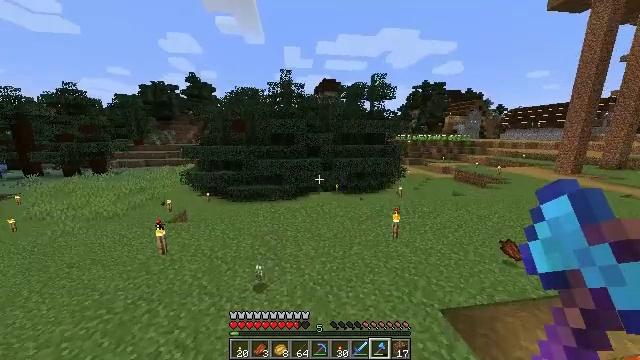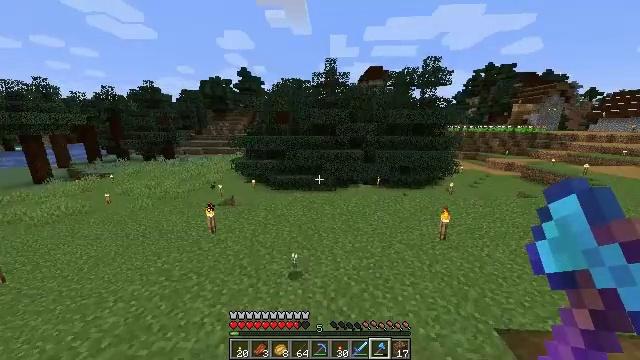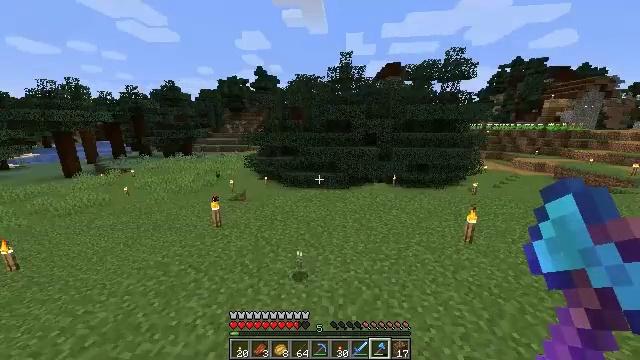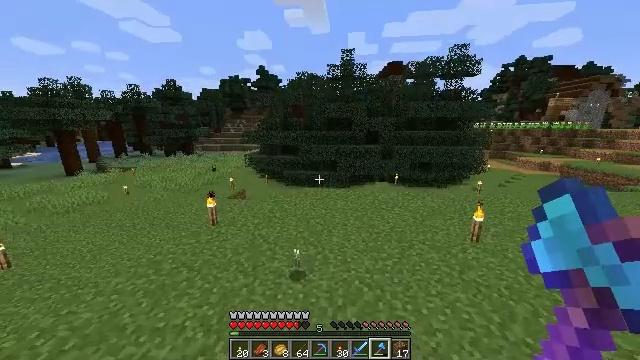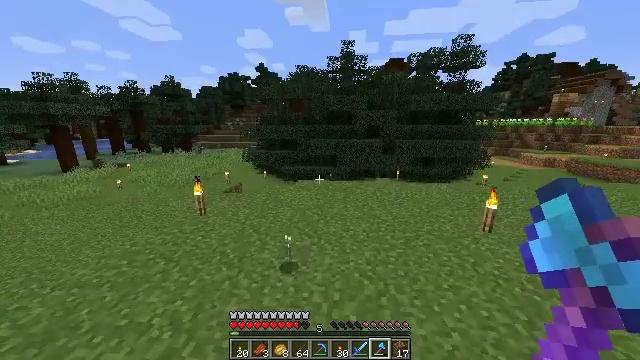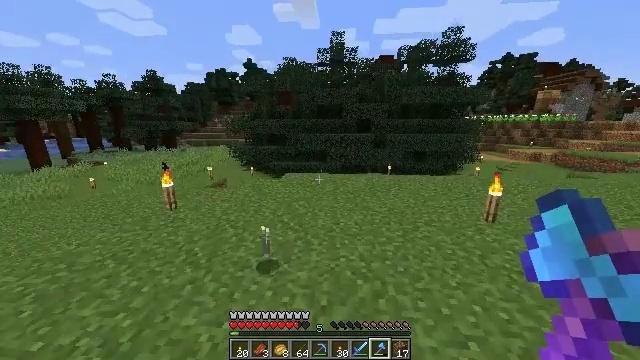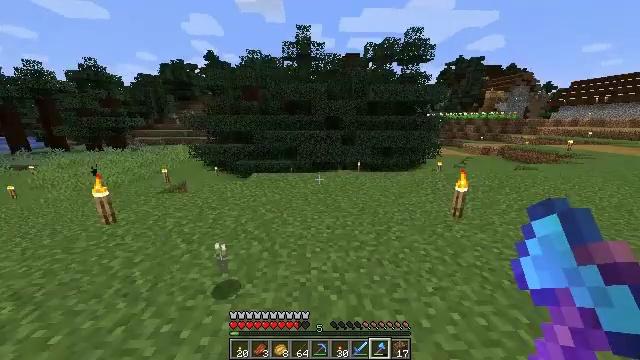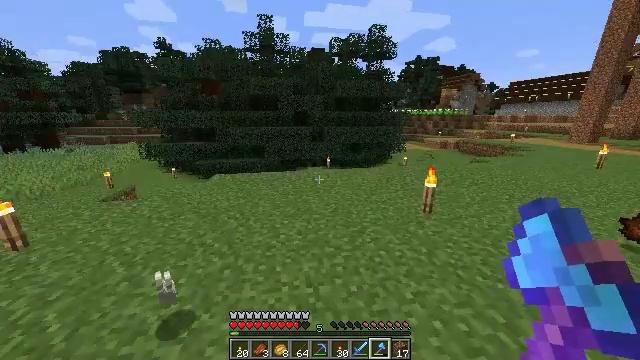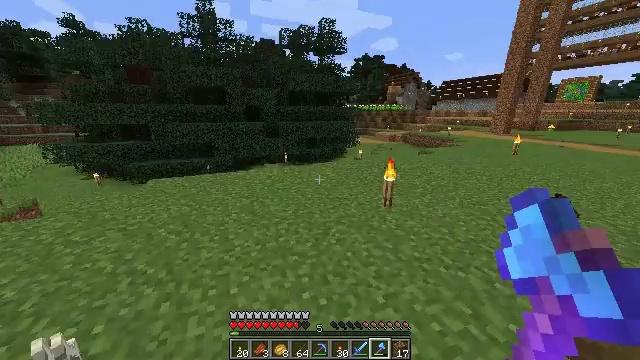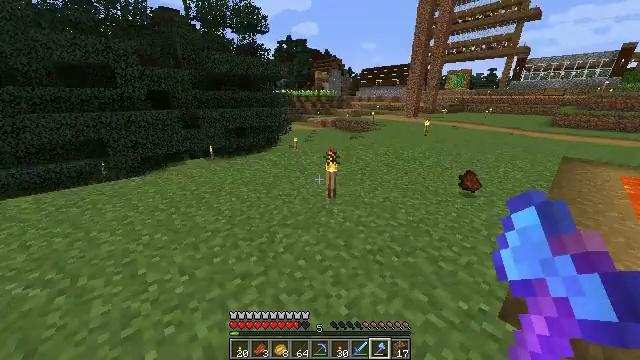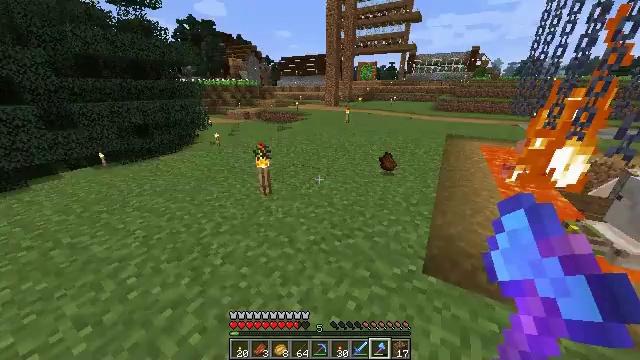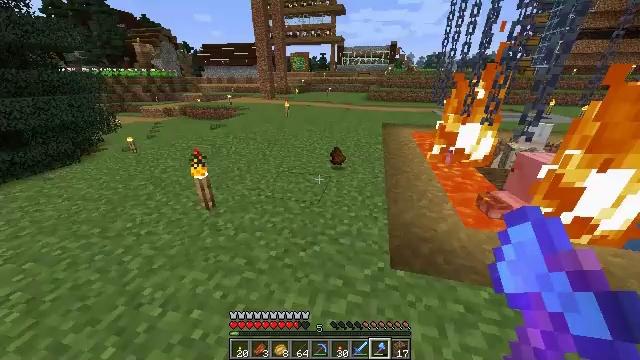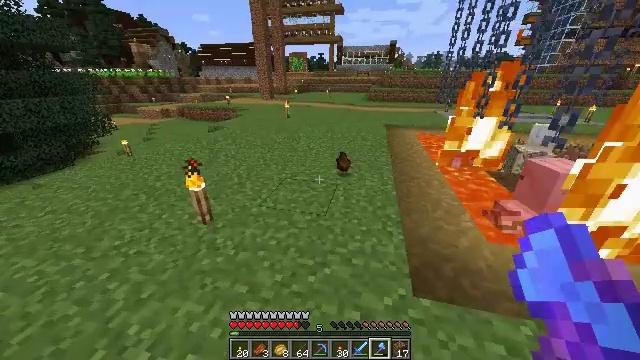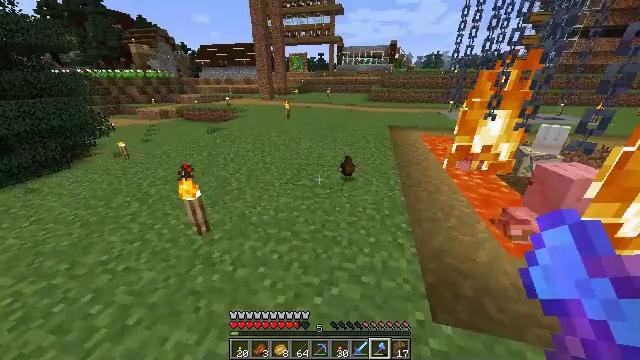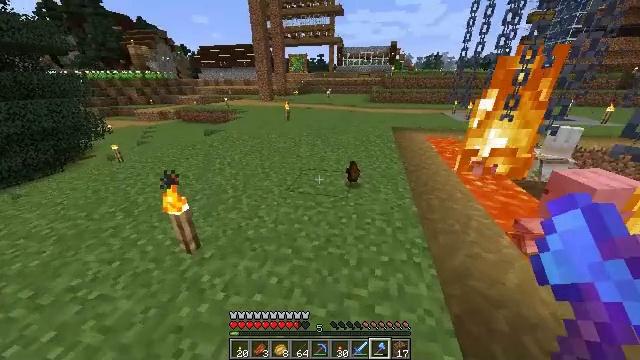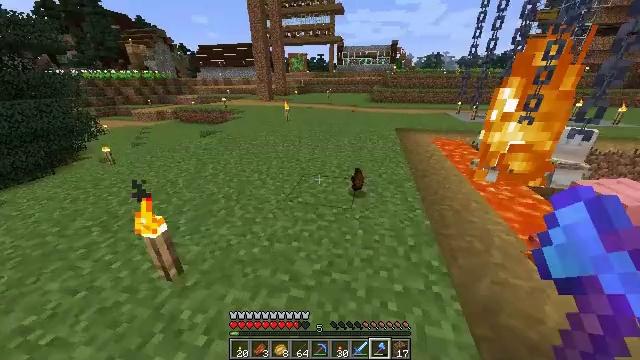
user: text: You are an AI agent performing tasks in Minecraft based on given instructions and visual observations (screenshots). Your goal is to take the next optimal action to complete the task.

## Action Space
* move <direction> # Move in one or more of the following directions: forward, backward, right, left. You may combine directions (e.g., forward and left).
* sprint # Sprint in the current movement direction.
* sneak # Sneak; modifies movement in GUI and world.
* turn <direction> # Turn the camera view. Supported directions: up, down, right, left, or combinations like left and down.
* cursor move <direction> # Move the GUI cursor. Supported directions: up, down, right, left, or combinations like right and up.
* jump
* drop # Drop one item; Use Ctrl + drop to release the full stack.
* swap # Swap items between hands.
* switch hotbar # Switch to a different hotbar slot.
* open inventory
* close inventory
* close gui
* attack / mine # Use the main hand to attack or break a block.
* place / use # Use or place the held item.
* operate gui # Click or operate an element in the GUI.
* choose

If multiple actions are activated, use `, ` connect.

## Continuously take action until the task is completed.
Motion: motion action
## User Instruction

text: Knock off the redstone torch from the wall.
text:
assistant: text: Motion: move forward, turn left and down
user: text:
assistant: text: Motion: move forward, turn left
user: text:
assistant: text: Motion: move forward, sprint
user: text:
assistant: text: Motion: move forward, sprint
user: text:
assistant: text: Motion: move forward, turn right
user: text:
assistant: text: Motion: move forward, turn right
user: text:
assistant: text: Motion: move forward, turn right and down
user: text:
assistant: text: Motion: move forward, turn right and down
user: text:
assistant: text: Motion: move forward, sprint, turn right and down
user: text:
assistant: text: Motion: move forward, sprint, turn right and down
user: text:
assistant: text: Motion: move forward, sprint, turn right and down
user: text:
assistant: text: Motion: move forward
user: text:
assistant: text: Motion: move forward, sprint
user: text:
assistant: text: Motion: move forward, sprint
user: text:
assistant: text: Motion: move forward, sprint
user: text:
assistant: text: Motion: move forward
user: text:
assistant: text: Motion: move forward
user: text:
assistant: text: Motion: move forward, turn right
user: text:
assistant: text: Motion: move forward, turn right
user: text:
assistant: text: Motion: move forward, turn right
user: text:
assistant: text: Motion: move forward, turn right
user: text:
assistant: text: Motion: move forward, turn right and down
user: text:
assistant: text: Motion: move forward, turn right and down
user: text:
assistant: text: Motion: move forward, turn right and down
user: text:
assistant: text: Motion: move forward and move right, turn right and down
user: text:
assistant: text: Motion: move forward and move right, turn right and down
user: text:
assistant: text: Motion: move forward and move right, turn right and down
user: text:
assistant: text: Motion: move forward and move right, turn right and down
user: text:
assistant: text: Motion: move forward and move right, turn right and down
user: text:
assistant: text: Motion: move forward and move right, sprint, turn right